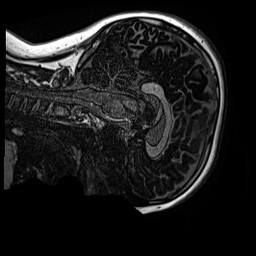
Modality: MP2RAGE
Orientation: sagittal
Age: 11
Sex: male
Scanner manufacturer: siemens
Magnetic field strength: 3 T
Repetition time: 4 s
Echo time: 0.00299 s